Question: I am an Android developer trying to learn Dart-Polymer(I am also fairly new to HTML dev). I tried the <URL>, and as an extension I want to display multiple cards in a rectangular grid. I see there are horizontal and vertical layouts in Polymer, and . Can someone suggest how to proceed ?
The grid on left is what I want to achieve :

The core-card is on the right. I can see that element in the designer (please see the panel in right under core). But I am unable to find the core-card in Polymer libraries. That's why I am going with custom card (from the tutorial mentioned above). I would like to use core-card if available.
After posting this question, I found out about <URL> - I am not sure how to use it, and if that's what I need.
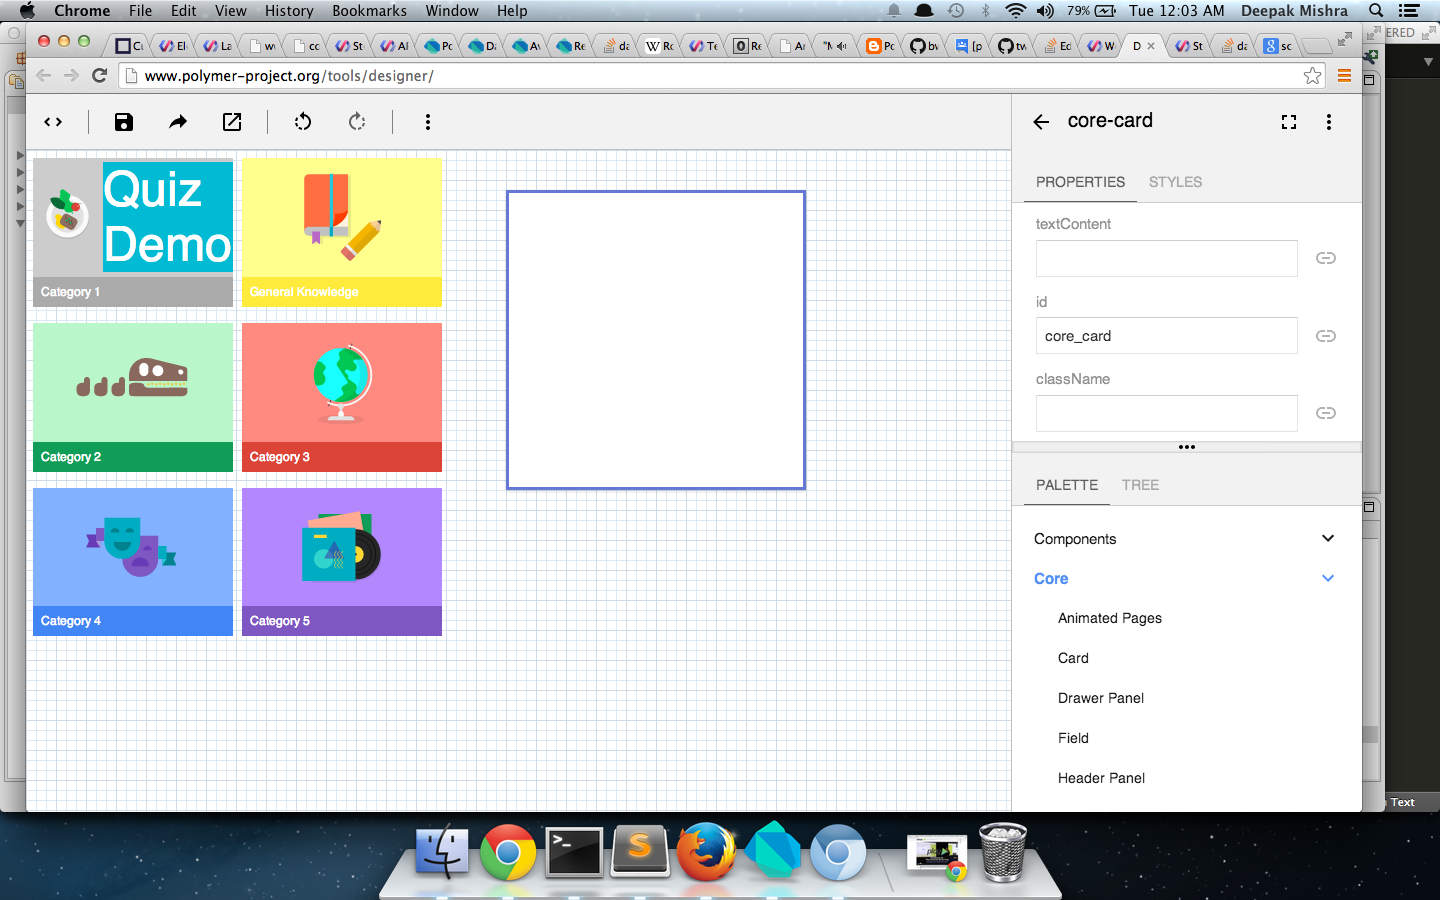
Answer: Polymer has excellent handling to ease the use of <URL>. Using the various 'layout','horizontal','vertical', 'wrap', and 'flex' attributes it is very easy to make very flexible and responsive layouts, including grids.
You can read more about the Layout attributes and their uses, including various alignment attributes from the <URL> section as it helps to create responsive grids that will appropriately adjust based on the width of the display.